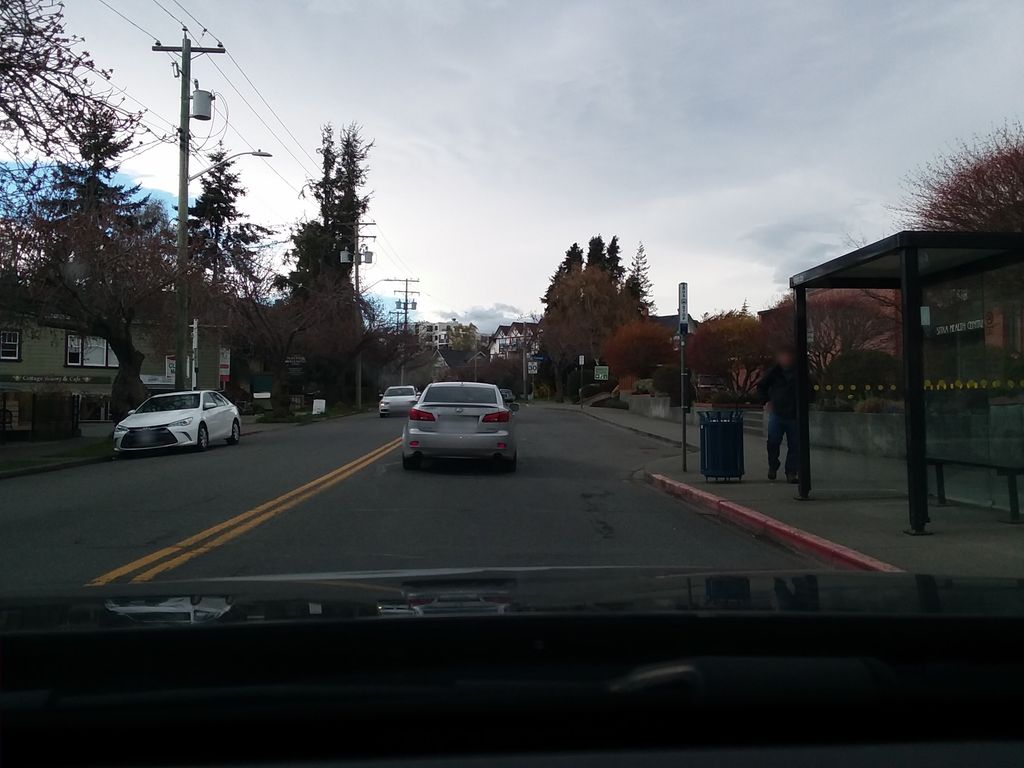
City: victoria